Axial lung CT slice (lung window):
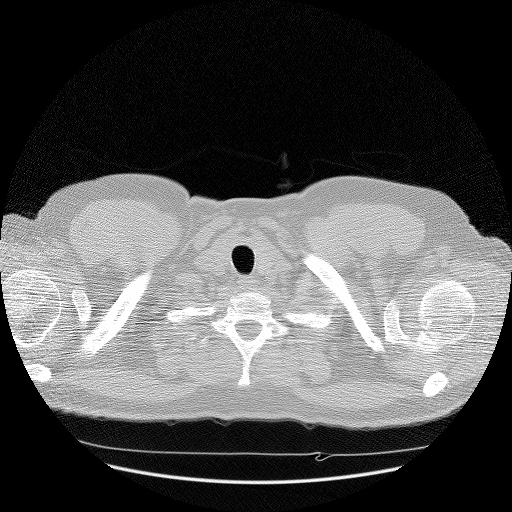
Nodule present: no